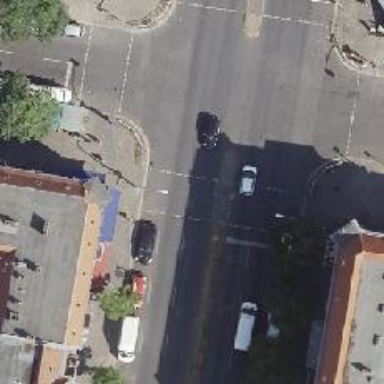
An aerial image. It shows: Crossing with traffic signals.